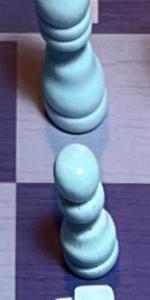
Label: Pawn_White